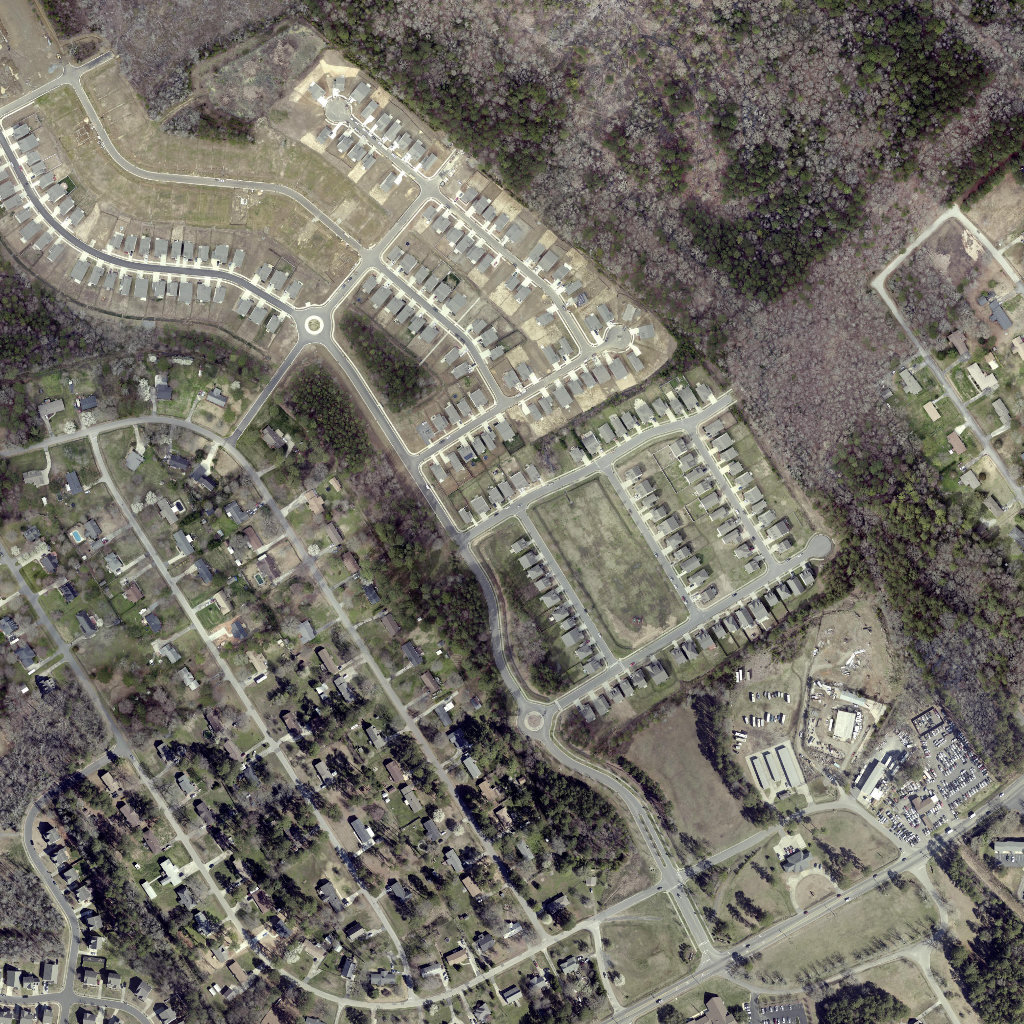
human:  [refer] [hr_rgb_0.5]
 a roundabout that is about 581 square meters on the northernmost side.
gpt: <box>[[28, 30, 32, 33, 0]]</box>